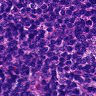
Metastatic tissue present: no